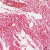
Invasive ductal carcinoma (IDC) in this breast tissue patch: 0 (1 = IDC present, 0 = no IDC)